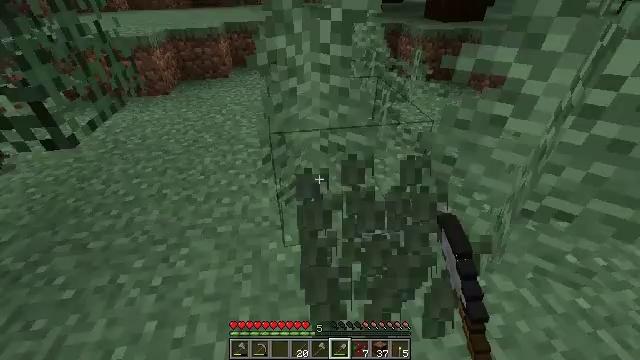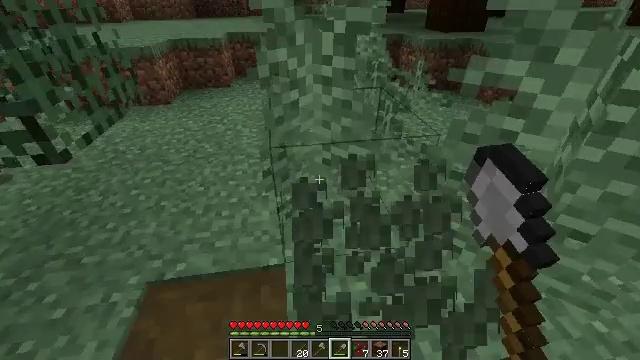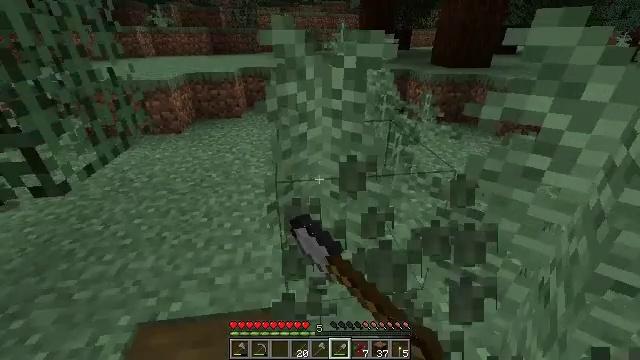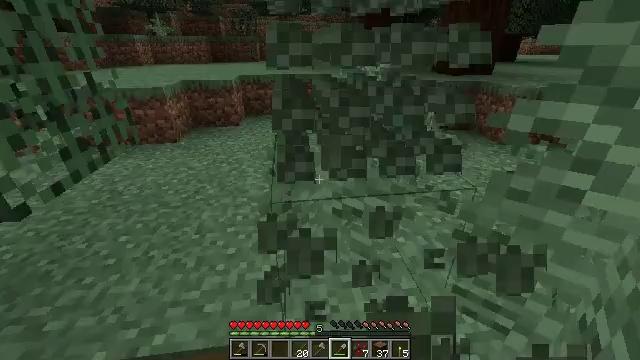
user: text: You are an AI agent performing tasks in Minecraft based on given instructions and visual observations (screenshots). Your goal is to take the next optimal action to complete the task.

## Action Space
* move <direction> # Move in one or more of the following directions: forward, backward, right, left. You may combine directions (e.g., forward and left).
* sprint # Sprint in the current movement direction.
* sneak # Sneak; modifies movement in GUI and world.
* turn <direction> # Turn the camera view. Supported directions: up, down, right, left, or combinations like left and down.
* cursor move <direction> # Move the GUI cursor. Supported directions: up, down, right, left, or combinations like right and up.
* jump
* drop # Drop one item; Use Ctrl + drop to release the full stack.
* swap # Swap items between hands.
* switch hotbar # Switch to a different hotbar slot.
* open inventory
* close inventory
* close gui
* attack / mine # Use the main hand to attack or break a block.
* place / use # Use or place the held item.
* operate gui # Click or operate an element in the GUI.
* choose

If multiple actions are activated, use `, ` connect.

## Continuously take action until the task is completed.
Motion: motion action
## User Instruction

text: Attack the ground to gather fern.
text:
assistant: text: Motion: turn up, attack / mine
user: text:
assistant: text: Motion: turn left and up
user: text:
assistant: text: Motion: move forward, turn up, attack / mine
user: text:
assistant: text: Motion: attack / mine